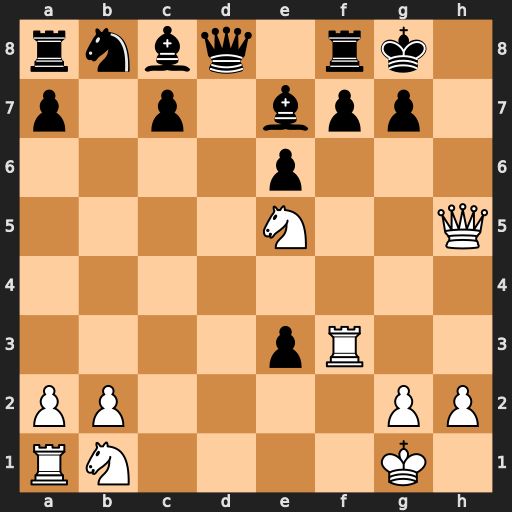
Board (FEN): rnbq1rk1/p1p1bpp1/4p3/4N2Q/8/4pR2/PP4PP/RN4K1
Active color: w
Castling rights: -
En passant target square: -
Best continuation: Rh3 Bh4 Rxh4 Qxh4 Qxh4